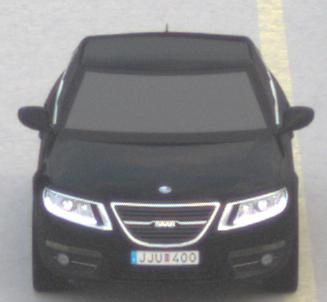
Make: Saab
Model: 5-Sep
Detailed model: 9-5 1.6T
Model produced from: 2010/06
Model produced until: 2011/12
Doors: 4
Color: black
Road condition: dry road
Daytime: morning or afternoon
Contrast: low contrast